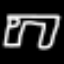
Label: pants